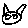
Label: cat